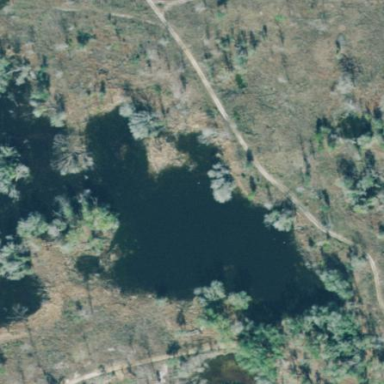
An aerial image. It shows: Wetland area characterized by wet meadow.